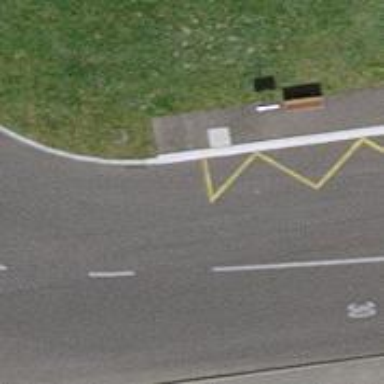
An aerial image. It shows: Bus stop with platform for public transport.